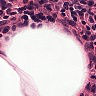
Metastatic tissue present: no